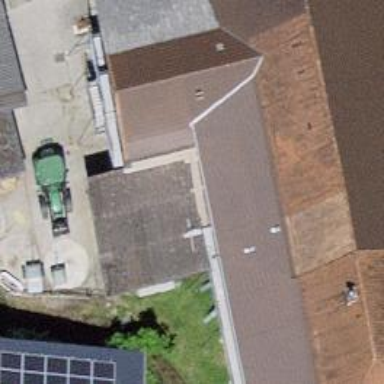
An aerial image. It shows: Farm building.